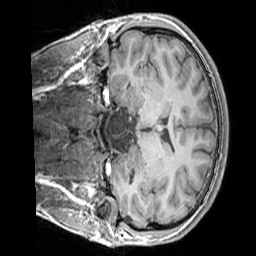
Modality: T1w
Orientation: coronal
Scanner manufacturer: siemens
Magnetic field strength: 3 T
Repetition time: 1.83 s
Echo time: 0.00303 s